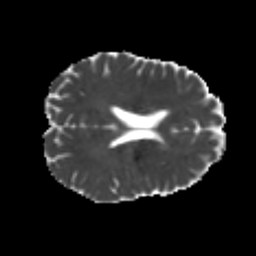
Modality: MD
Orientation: axial
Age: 22
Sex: male
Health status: healthy
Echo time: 0.074 s